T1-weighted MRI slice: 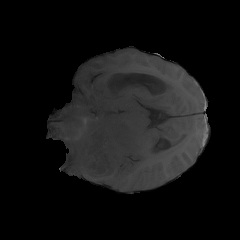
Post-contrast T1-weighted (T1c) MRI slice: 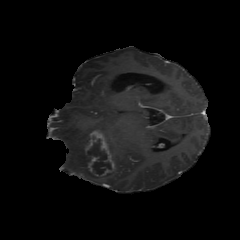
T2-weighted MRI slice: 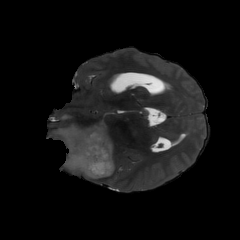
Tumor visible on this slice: yes